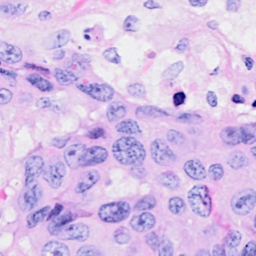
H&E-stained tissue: Breast